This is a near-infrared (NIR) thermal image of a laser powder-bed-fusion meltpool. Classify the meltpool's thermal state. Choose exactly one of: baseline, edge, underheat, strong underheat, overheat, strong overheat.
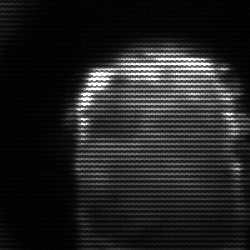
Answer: baseline